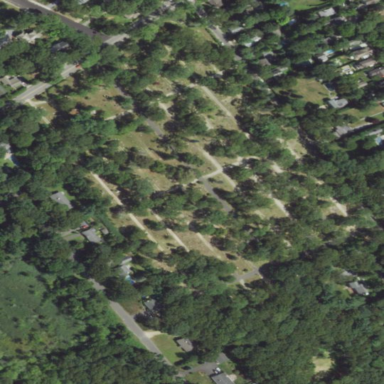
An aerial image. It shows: Cemetery.